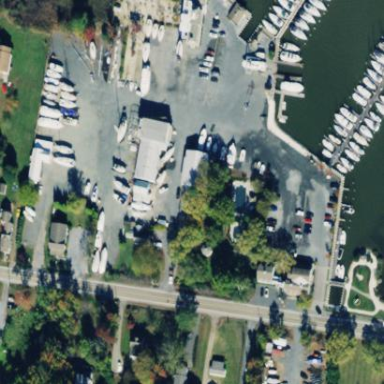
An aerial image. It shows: Boat storage facility.